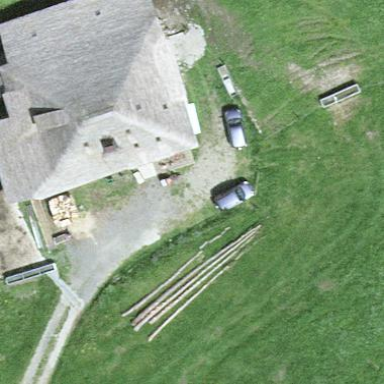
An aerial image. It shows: Cabin.